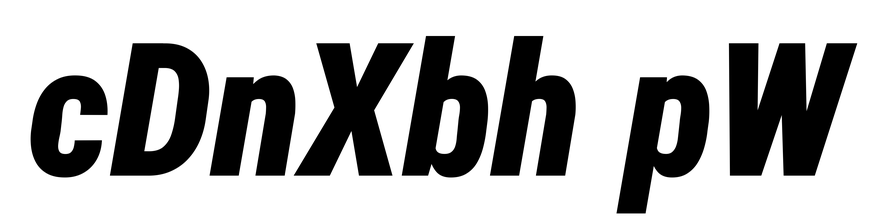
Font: Roboto-Italic_Condensed_Black_Italic